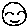
Label: smiley face